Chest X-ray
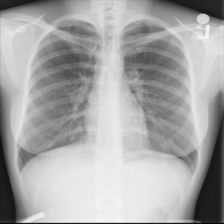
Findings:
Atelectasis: negative
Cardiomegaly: negative
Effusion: negative
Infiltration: negative
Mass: negative
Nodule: negative
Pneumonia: negative
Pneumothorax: negative
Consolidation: negative
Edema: negative
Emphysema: negative
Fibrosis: negative
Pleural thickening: negative
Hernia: negative